Interaction volume radius: 10 \u00c5
Interaction volume height: 20 \u00c5
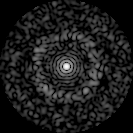
Disorder parameter: 0.8588